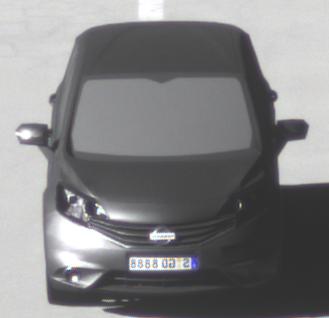
Make: Nissan
Model: Note 1.2
Detailed model: Note (E12) (10/13 - 12/16)
Model produced from: 2013/10
Model produced until: 2015/09
Doors: 5
Color: gray
Road condition: dry road
Daytime: midday
Contrast: high contrast